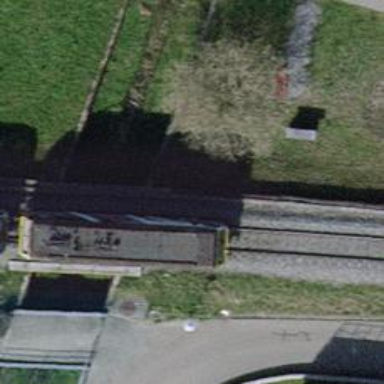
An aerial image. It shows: Railway bridge with electrified contact line. There is one track on the bridge.